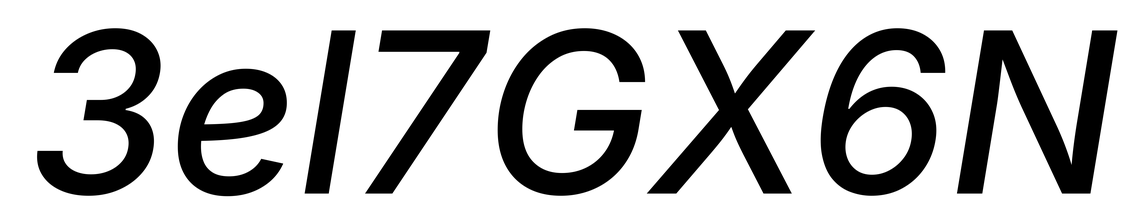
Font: Inter-Italic_Medium_Italic